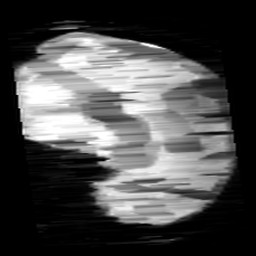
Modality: minIP
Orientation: sagittal
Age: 13
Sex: female
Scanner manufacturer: siemens
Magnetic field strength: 3 T
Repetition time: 0.027 s
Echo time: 0.02 s